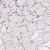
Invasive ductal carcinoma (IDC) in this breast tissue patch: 0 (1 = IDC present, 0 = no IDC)